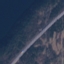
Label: Highway